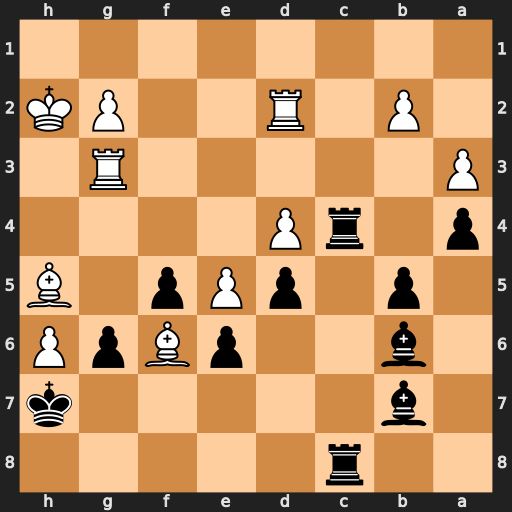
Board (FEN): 2r5/1b5k/1b2pBpP/1p1pPp1B/p1rP4/P5R1/1P1R2PK/8
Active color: b
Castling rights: -
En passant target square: -
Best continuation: gxh5 Rg7+ Kxh6